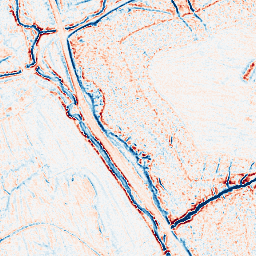
Category: edge_preserving
Decomposition family: anisotropic_diffusion
Decomposition parameters: iterations: 5
kappa: 10
gamma: 0.2
Upsampling method: bilinear
Upsampling parameters: scale: 4
Upsampling scale: 4